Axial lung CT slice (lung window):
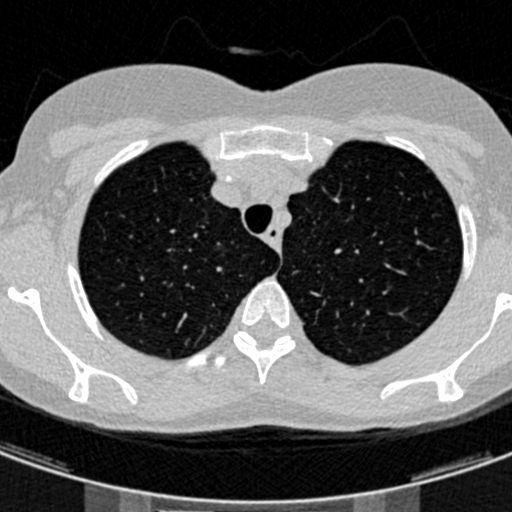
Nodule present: no